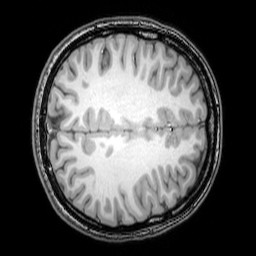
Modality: T1w
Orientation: axial
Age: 23
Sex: female
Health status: healthy
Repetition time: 0.081 s
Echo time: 0.037 s